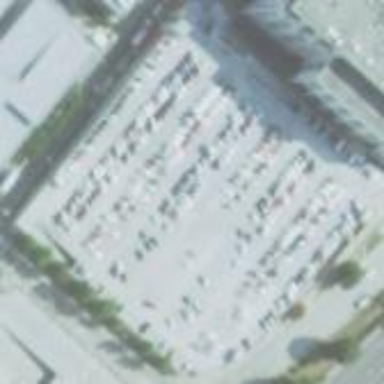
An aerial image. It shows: Multi-storey parking building.